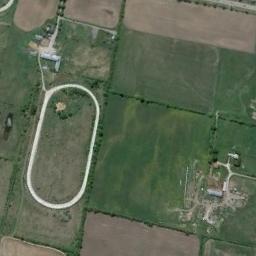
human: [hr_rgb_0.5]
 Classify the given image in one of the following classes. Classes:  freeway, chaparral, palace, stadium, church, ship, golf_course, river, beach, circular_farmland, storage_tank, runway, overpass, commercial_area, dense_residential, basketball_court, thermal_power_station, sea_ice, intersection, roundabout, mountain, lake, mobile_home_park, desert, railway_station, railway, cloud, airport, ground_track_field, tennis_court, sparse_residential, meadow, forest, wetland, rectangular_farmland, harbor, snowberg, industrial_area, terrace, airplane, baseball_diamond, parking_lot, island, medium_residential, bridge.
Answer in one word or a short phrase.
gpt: ground_track_field